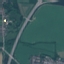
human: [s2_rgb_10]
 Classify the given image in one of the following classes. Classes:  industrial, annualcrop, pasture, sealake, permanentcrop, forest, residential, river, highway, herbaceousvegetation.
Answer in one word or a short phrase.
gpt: Highway